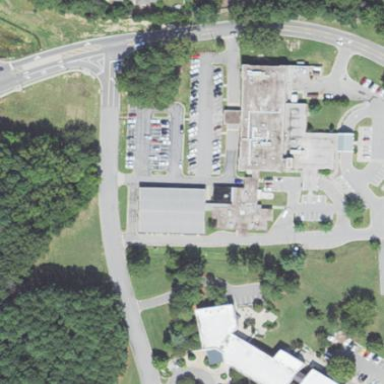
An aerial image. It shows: Hospital building.